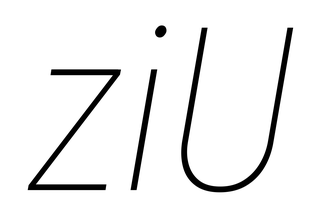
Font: Roboto-Italic_Condensed_Thin_Italic